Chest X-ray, AP view. Patient: 44 years old, sex F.
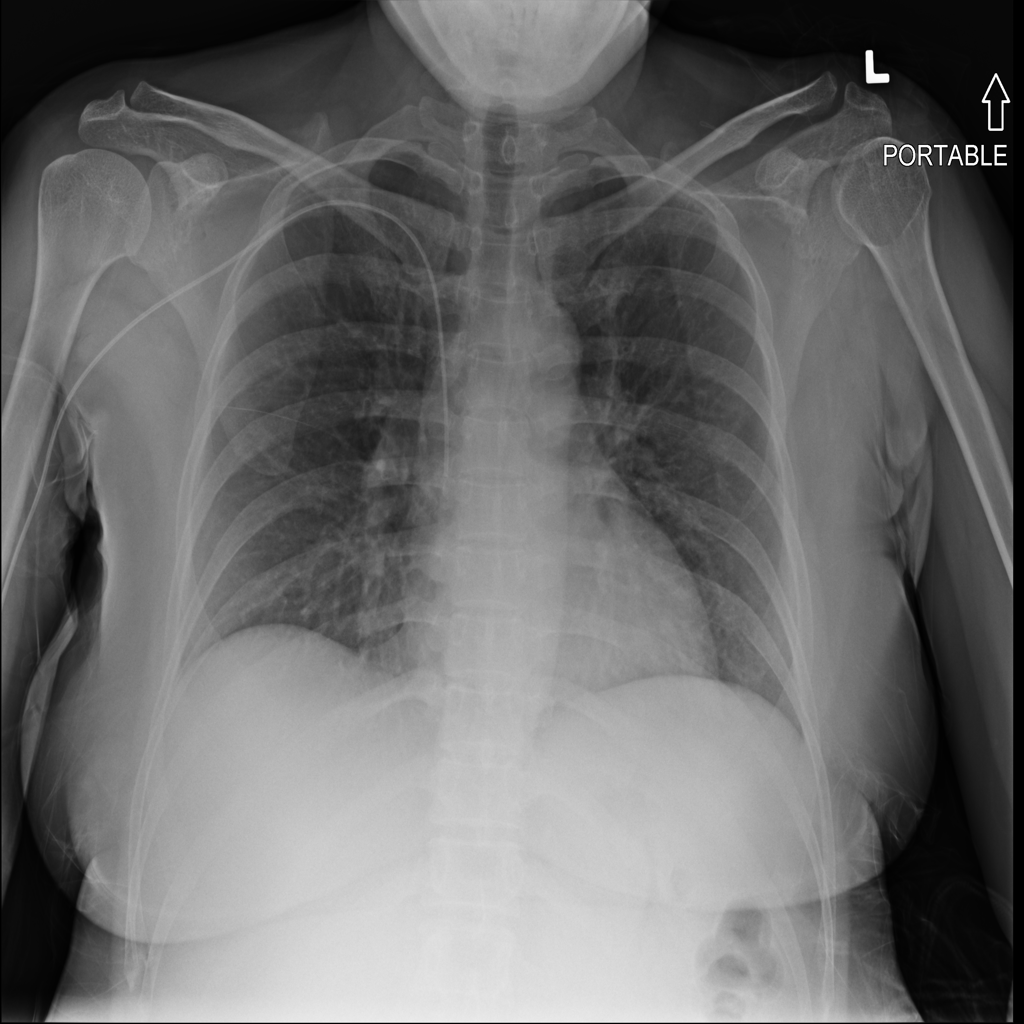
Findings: No Finding